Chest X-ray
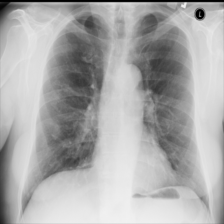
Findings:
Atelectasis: negative
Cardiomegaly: negative
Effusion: negative
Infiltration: negative
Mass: negative
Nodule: negative
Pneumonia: negative
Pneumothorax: negative
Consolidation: negative
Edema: negative
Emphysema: negative
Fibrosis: negative
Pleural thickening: positive
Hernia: negative